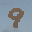
Label: 9